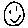
Label: smiley face